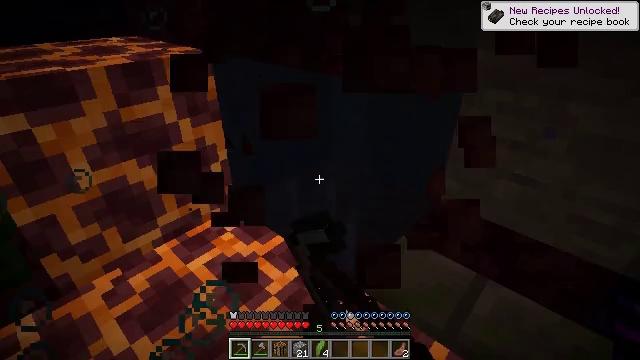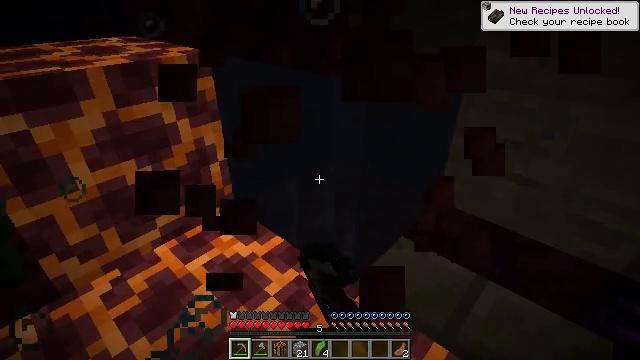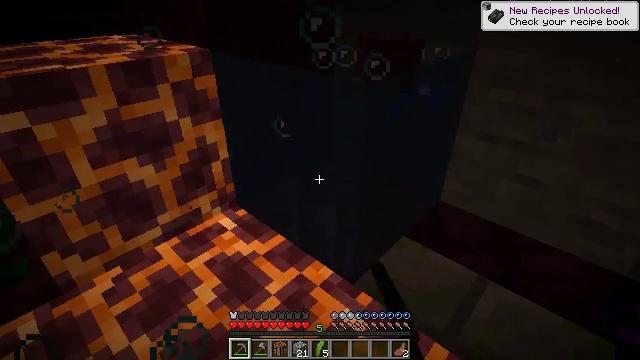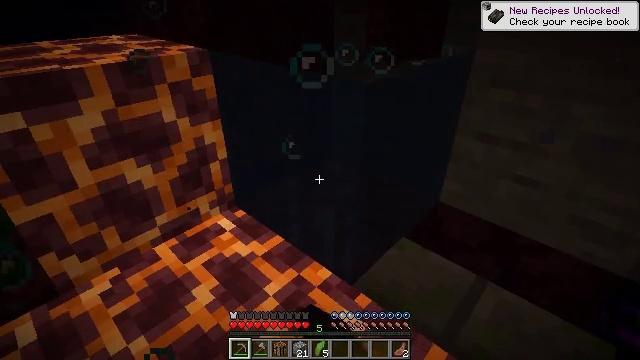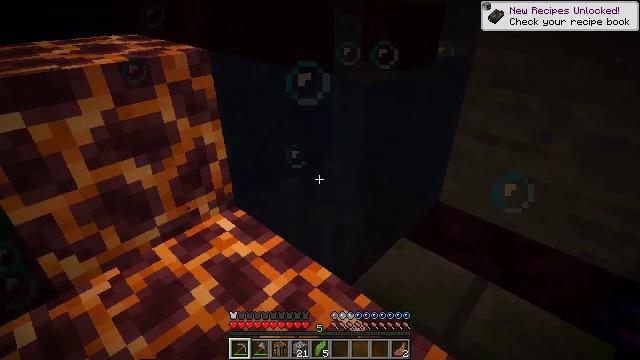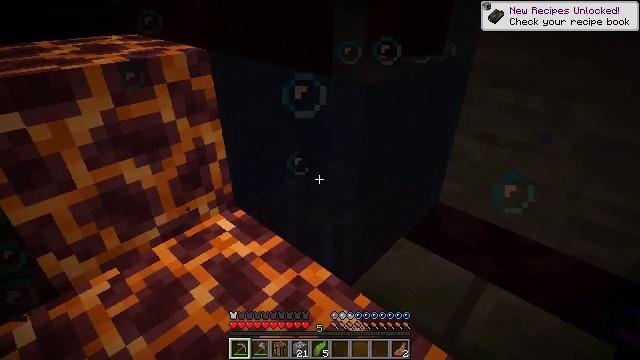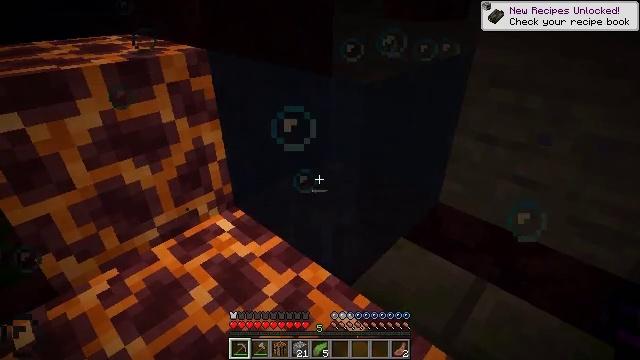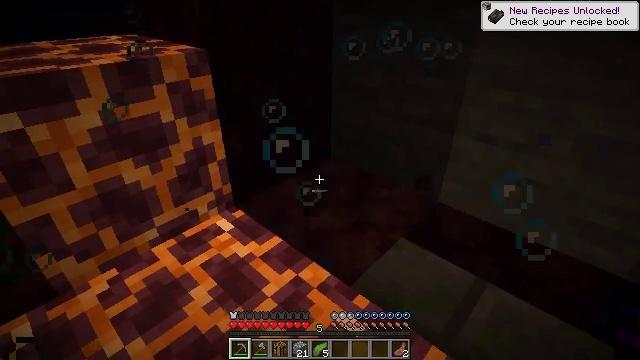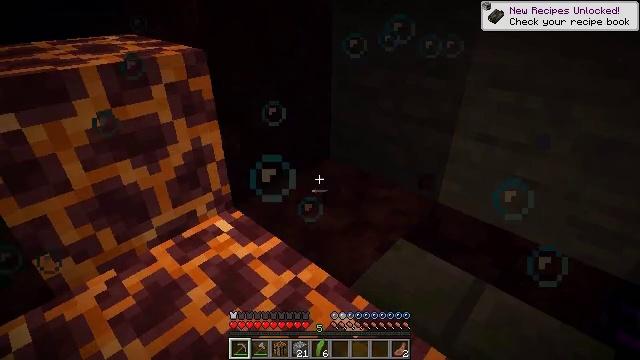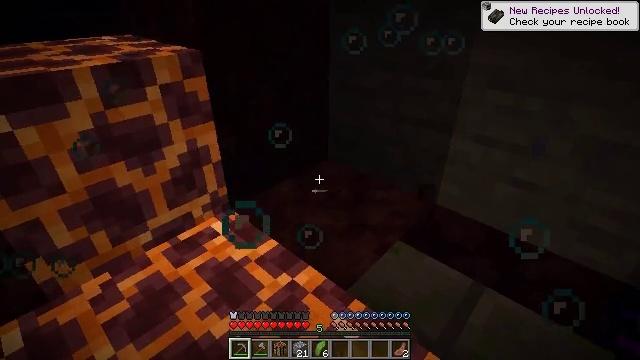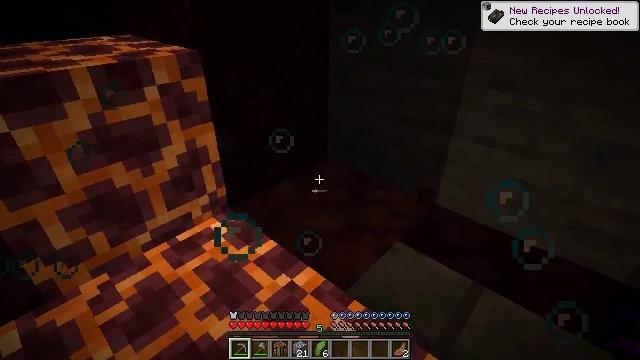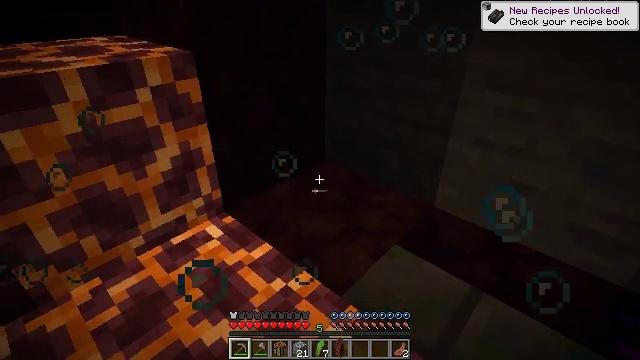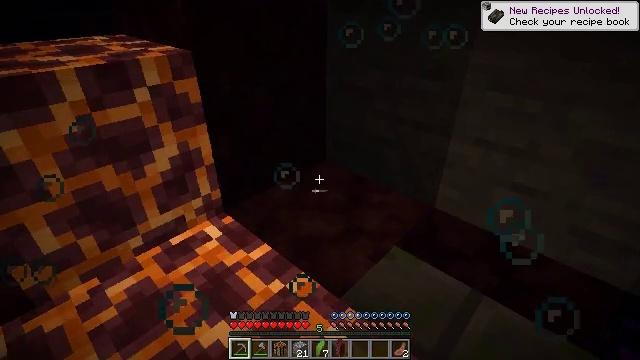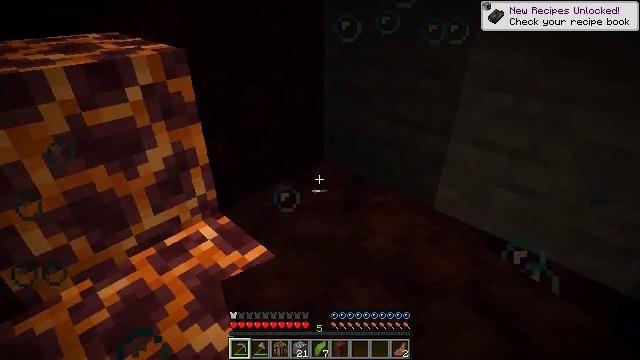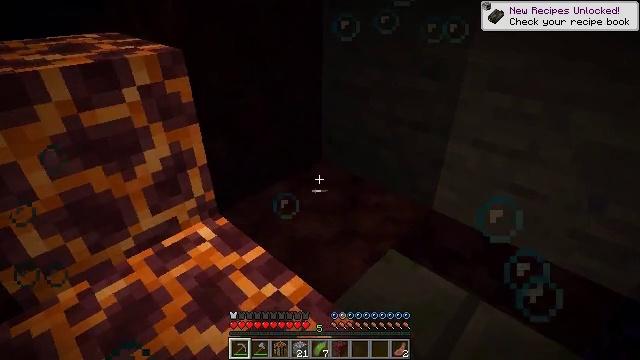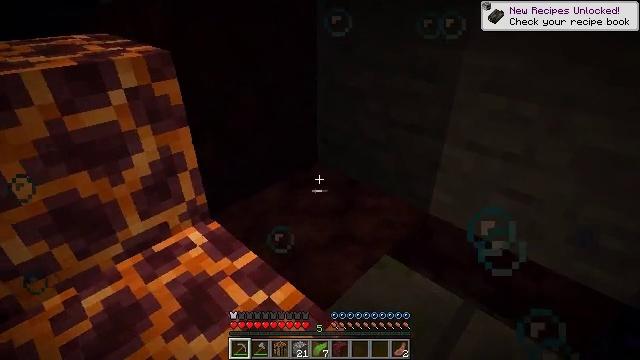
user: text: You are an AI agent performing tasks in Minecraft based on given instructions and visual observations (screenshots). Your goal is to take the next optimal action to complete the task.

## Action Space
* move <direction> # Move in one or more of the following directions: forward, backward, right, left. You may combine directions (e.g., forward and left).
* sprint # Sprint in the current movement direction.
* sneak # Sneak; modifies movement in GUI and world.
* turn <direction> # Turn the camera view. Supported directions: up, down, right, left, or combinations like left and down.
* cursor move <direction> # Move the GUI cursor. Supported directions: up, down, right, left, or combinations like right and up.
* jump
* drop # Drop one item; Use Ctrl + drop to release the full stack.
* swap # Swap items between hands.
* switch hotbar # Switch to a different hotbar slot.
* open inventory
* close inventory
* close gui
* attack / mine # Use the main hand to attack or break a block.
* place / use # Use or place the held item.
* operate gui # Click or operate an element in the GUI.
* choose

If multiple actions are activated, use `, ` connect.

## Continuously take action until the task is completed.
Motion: motion action
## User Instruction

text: Break the kelp plant in the ocean.
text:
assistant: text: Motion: sneak, attack / mine
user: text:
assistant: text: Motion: sneak, attack / mine
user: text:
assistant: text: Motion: sneak, attack / mine
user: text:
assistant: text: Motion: sneak, attack / mine
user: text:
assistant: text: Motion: sneak, attack / mine
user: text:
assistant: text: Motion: sneak
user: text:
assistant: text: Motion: move forward and move right, sneak
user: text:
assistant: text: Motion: move forward and move right, sneak
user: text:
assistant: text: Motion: move forward and move right, sneak
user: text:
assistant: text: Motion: move forward and move right, sneak
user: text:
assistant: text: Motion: move forward and move right, sneak
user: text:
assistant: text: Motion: move forward and move right, sneak
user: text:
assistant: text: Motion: move forward and move right, sneak
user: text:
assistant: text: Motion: move forward and move right, sneak
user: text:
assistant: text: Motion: move forward and move right, sneak
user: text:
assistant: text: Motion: move forward and move right, sneak, turn down
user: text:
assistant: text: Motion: move forward and move right, sneak, turn right and down
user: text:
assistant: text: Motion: move forward and move right, sneak, turn right and down
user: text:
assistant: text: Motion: move forward and move right, sneak, turn right and down
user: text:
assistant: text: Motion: move forward and move right, sneak, turn right
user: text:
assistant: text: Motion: move forward and move right, sneak
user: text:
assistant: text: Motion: move forward and move right, sneak
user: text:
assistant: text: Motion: move forward and move right, sneak
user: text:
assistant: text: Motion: move forward and move right, sneak
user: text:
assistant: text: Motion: move right, sneak
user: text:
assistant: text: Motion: move right, sneak
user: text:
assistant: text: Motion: sneak
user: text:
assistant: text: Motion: sneak
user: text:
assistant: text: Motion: sneak
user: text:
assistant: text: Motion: sneak, turn right and up